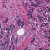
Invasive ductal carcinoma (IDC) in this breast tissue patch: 1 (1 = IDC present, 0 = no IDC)